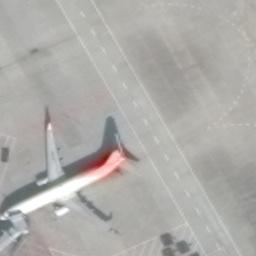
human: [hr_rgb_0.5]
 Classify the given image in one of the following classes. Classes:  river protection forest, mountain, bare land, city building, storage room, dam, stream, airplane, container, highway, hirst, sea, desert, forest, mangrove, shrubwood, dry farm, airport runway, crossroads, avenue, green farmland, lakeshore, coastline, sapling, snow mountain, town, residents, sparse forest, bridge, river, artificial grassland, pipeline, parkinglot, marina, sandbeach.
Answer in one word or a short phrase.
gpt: airplane